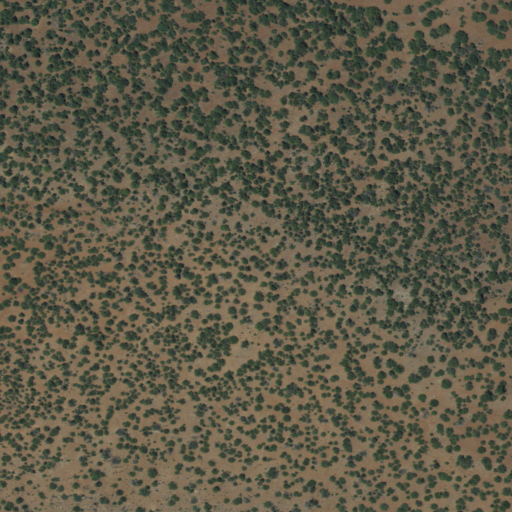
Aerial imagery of mountain in New Mexico named Smoothing Iron Mesa containing evergreen forest and shrub